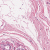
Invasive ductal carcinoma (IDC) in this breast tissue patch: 0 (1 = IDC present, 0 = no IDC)